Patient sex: M
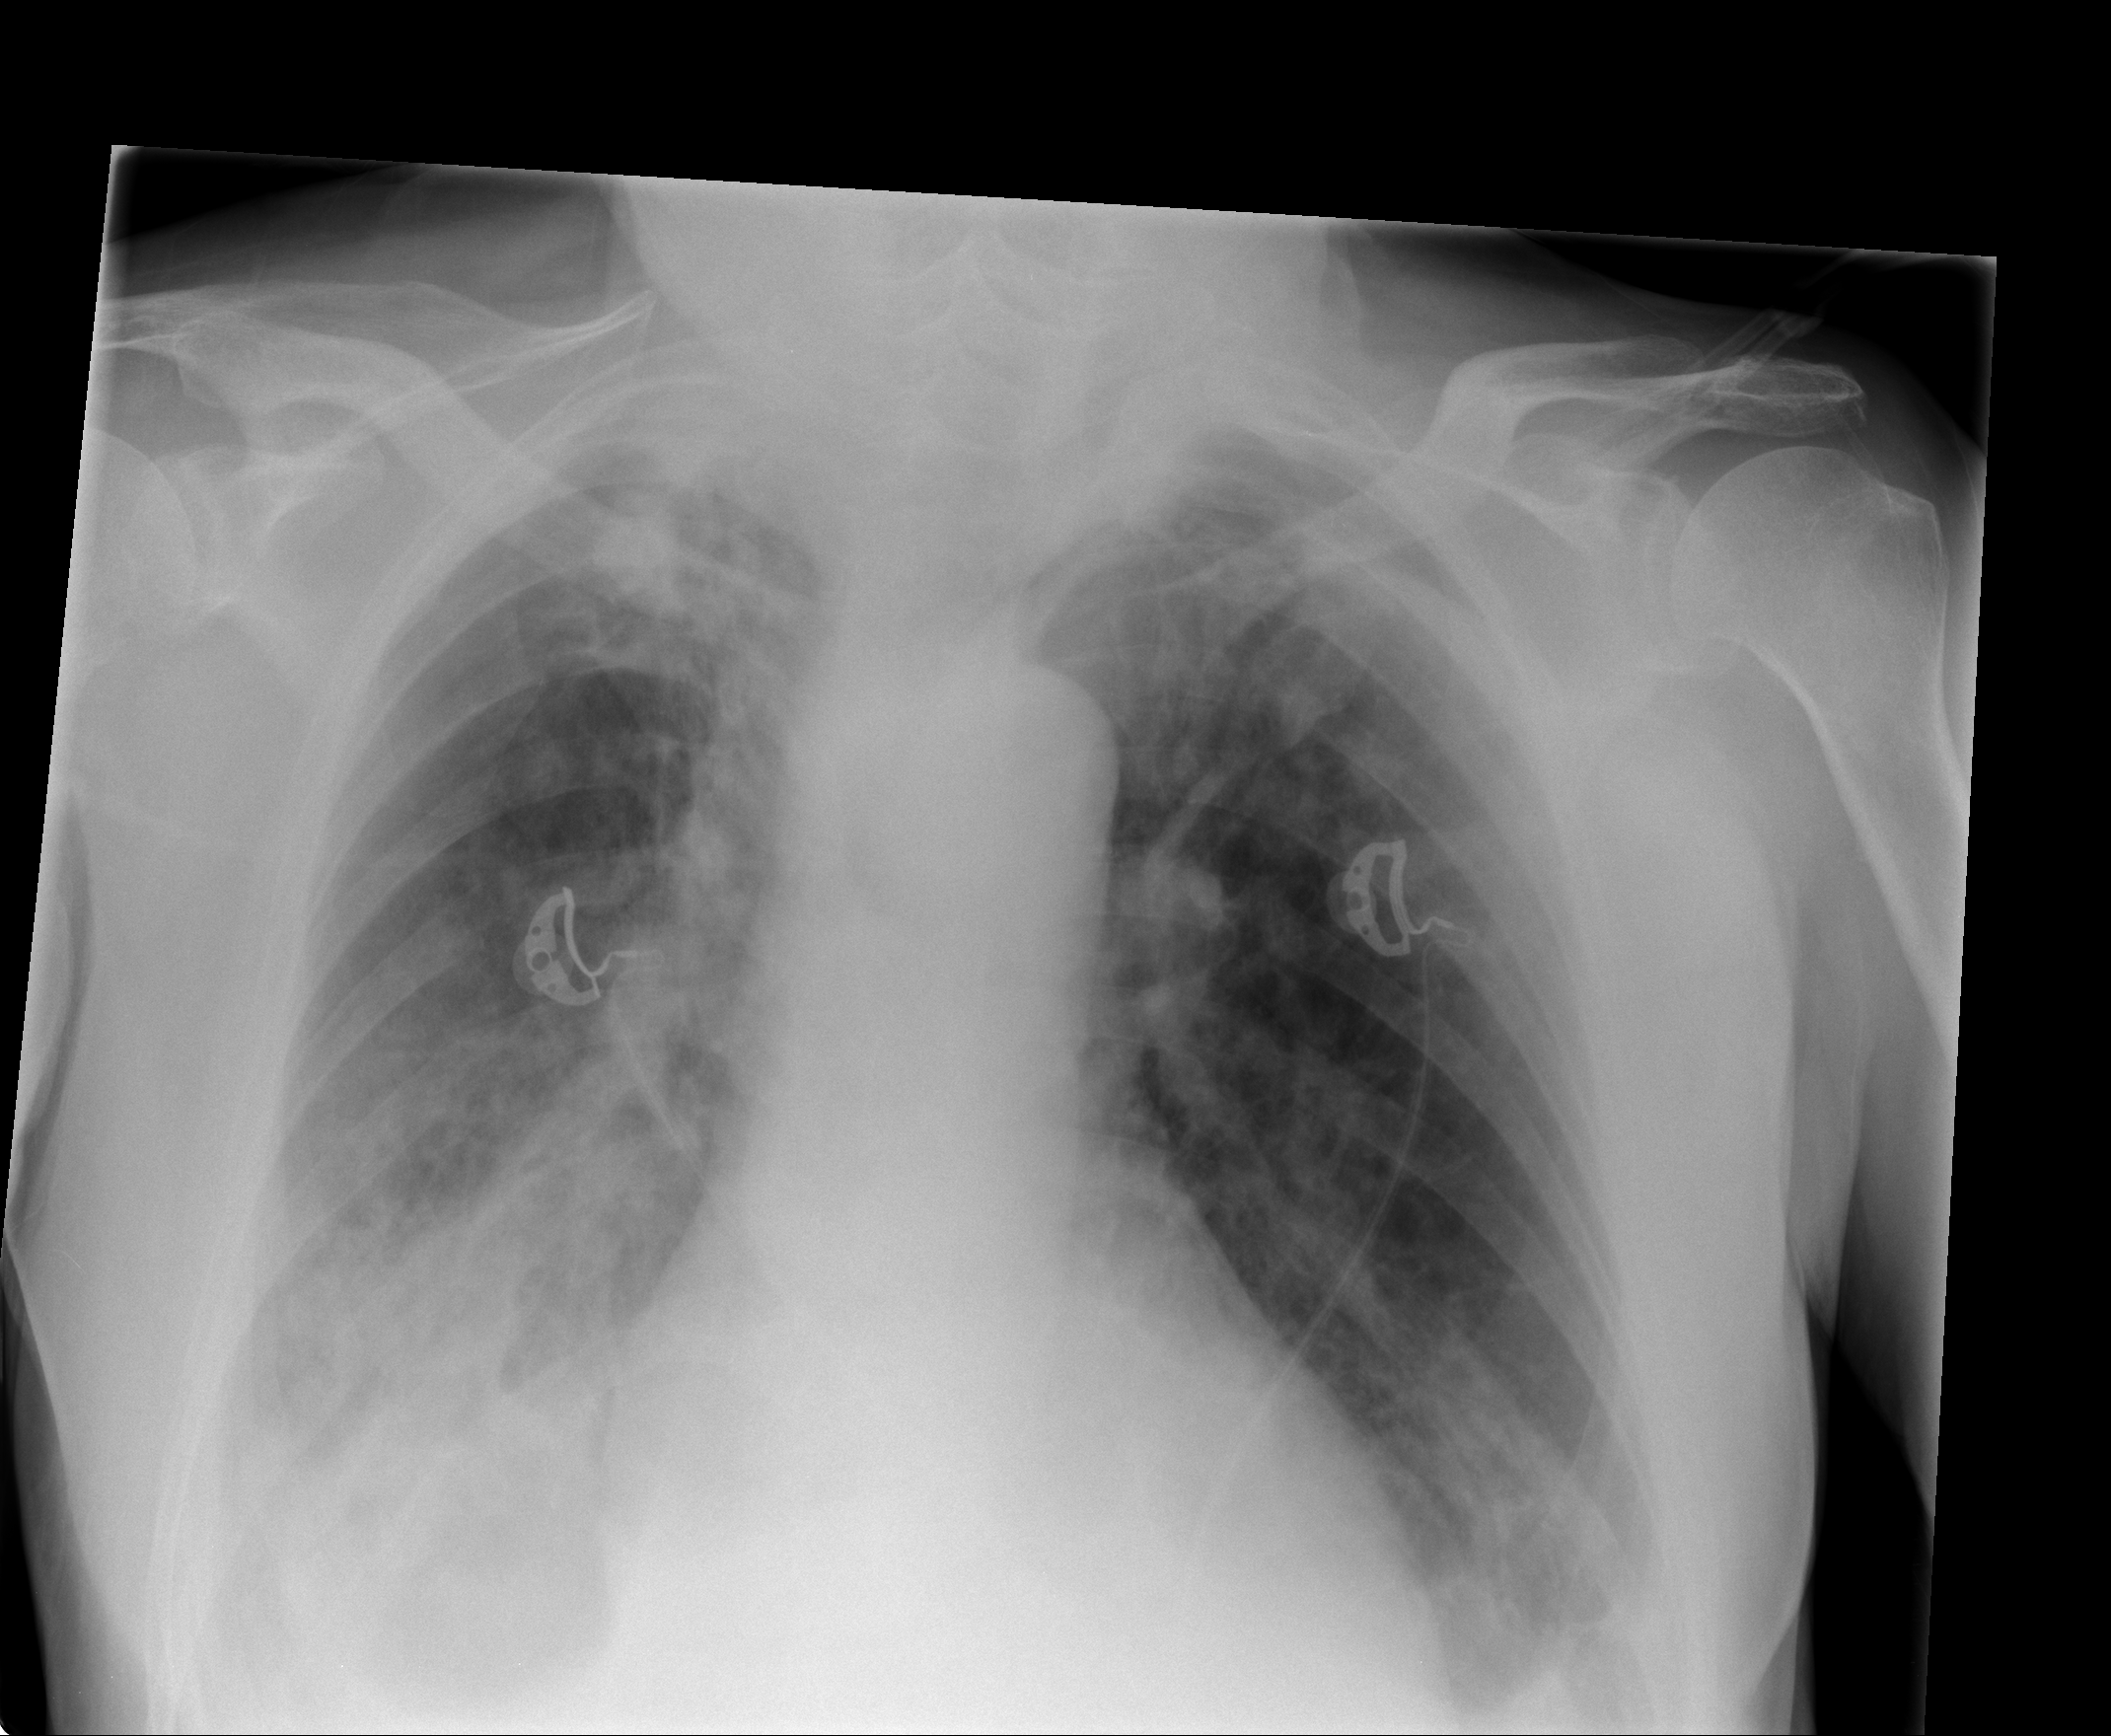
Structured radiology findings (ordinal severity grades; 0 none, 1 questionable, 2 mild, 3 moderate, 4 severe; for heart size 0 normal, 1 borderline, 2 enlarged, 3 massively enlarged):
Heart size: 1
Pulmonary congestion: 0
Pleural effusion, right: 2
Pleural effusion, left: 2
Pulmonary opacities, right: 3
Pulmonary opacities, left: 1
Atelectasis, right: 3
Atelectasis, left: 2